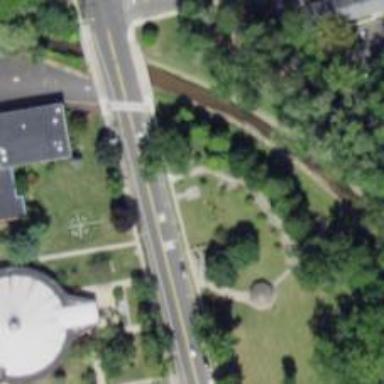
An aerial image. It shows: Memorial site with historic significance.